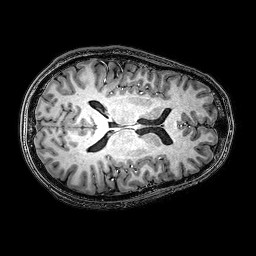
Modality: T1w
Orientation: axial
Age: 22
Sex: male
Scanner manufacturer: philips
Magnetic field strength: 3 T
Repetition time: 0.009 s
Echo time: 0.0035 s